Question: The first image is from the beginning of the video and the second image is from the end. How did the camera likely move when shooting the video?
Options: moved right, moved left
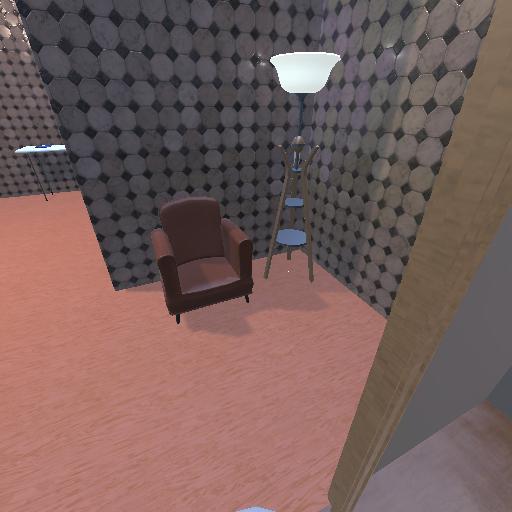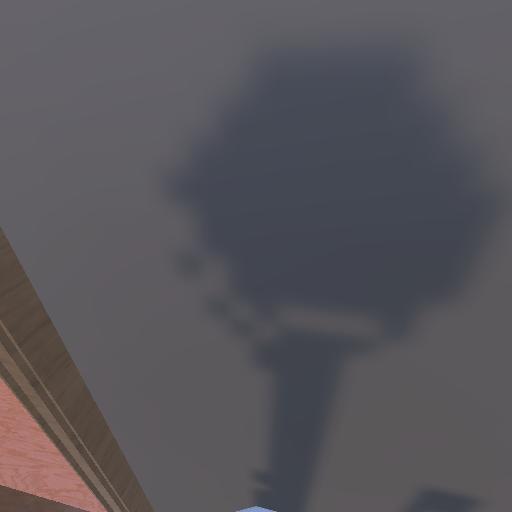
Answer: moved right